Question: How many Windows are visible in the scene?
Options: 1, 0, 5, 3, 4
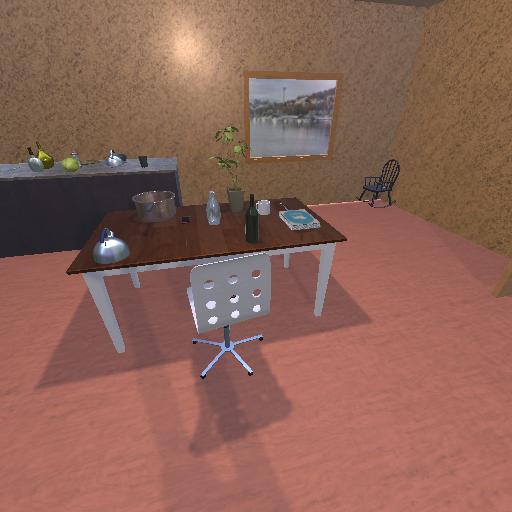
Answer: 1